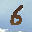
Label: 6